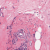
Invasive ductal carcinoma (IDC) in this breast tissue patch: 0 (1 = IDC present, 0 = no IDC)